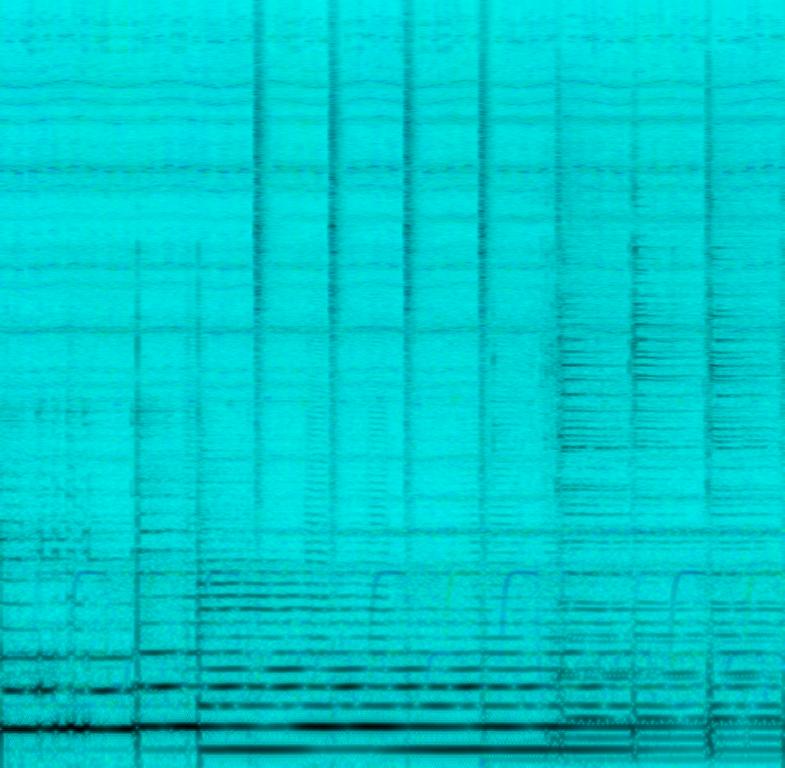
The low quality recording features a cover of a soft rock song and it consists of strummed electric guitar and mellow electric guitar melody played over playback that has groovy bass, reverberant rimshots, shimmering cymbals and sizzling high pitched synth pad. It sounds emotional, funky and passionate.